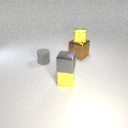
large brown metal cube below small yellow metal cube